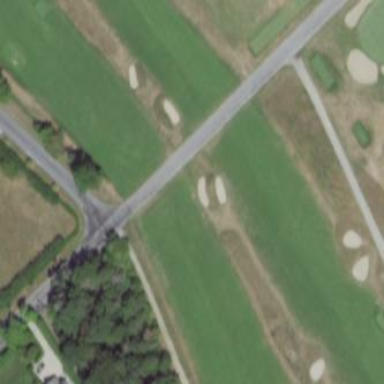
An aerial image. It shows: Golf fairway surrounded by grass.